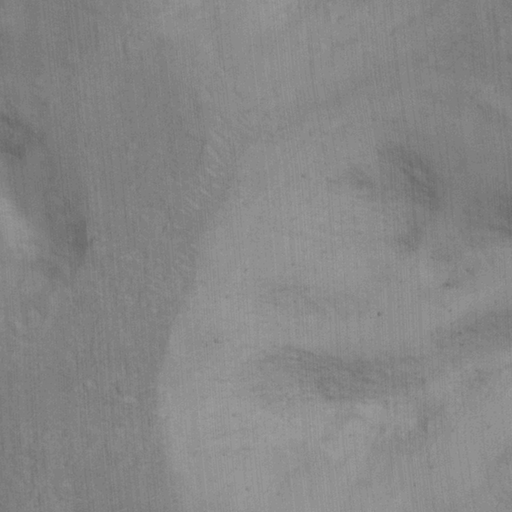
Classes present: Background, Cone